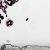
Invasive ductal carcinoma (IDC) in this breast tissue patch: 0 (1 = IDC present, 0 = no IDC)